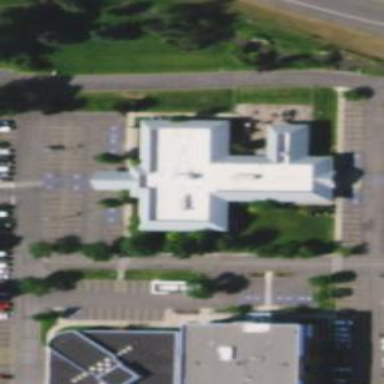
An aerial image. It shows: Building.